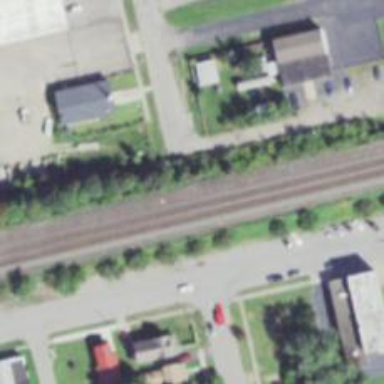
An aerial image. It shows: Railway siding for service.